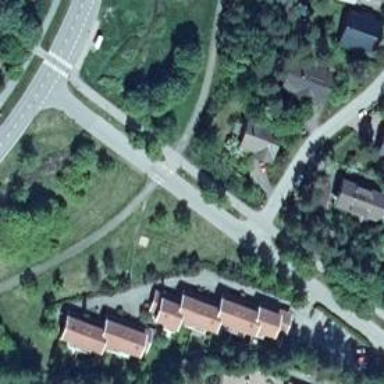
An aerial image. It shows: Crossing on footway.